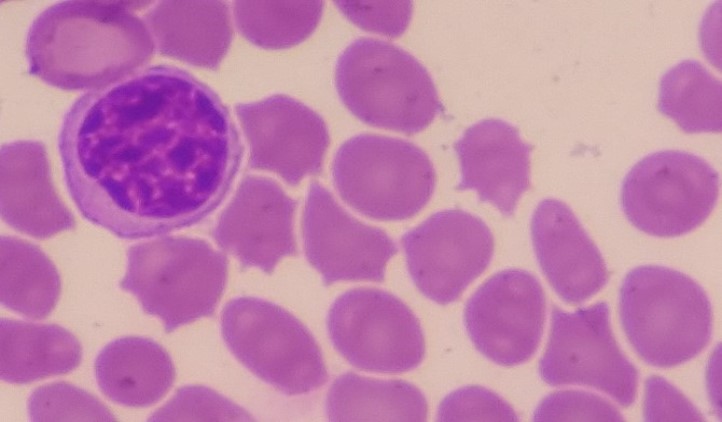
White blood cell type: Lymphocyte